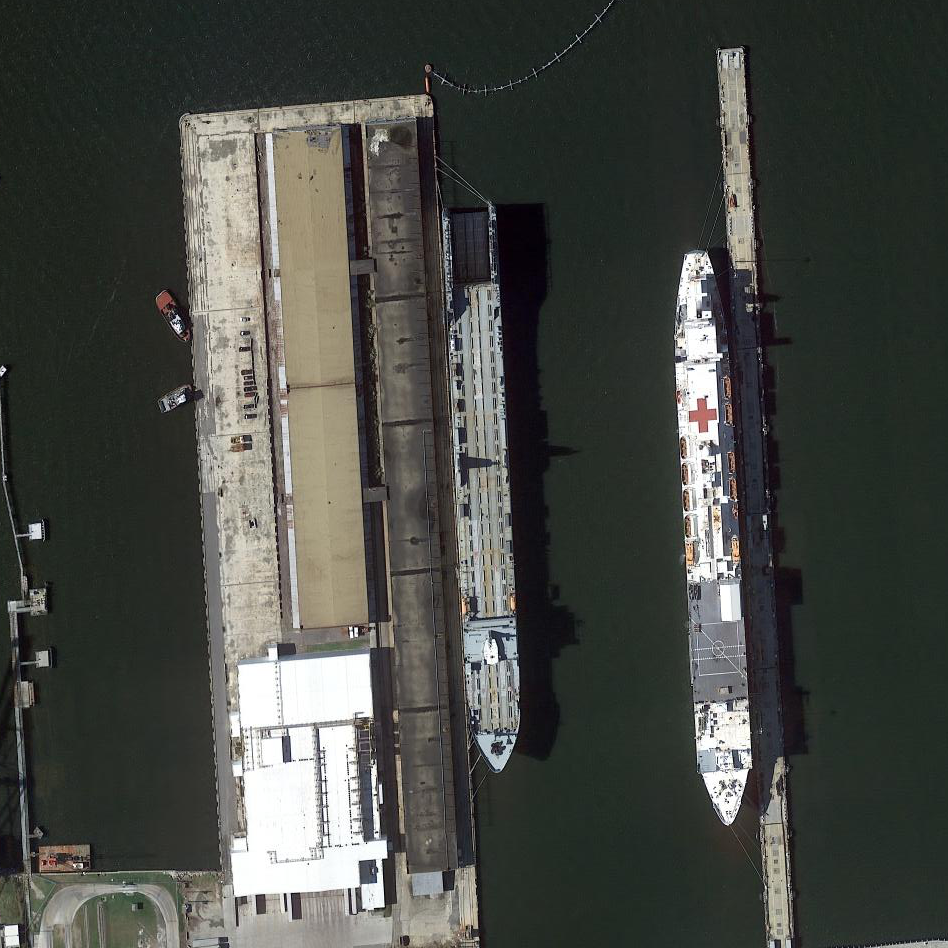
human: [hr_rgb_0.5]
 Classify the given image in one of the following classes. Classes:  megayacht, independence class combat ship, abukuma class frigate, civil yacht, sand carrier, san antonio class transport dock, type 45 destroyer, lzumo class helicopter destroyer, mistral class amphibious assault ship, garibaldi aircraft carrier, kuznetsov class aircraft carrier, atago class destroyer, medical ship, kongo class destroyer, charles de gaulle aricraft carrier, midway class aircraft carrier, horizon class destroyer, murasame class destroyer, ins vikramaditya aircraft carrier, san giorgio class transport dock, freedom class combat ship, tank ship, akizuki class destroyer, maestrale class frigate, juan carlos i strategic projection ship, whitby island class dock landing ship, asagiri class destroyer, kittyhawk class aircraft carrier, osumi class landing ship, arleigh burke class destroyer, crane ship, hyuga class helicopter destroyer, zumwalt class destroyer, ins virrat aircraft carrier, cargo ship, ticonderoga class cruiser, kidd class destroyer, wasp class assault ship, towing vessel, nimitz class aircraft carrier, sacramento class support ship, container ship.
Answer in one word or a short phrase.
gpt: Medical ship